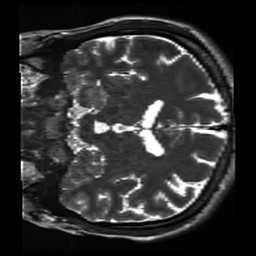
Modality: inplaneT2
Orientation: coronal
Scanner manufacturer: siemens
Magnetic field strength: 3 T
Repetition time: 11 s
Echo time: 0.059 s